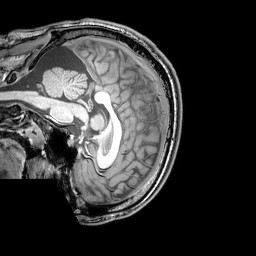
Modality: T1w
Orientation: sagittal
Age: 25
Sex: male
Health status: healthy
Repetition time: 0.081 s
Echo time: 0.037 s